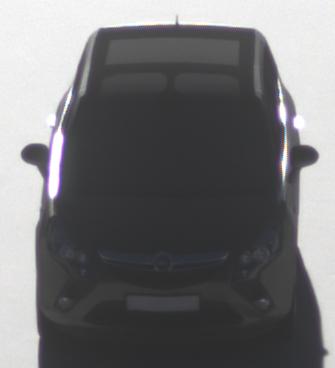
Make: Opel
Model: Zafira Tourer 1.8
Detailed model: Zafira (C) Tourer
Model produced from: 2012/01
Model produced until: 2015/06
Doors: 5
Color: gray
Road condition: dry road
Daytime: morning or afternoon
Contrast: high contrast